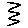
Label: zigzag